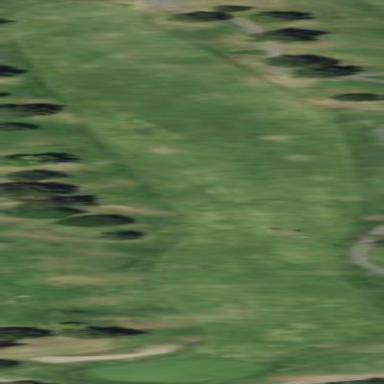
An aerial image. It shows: Golf fairway in the image.